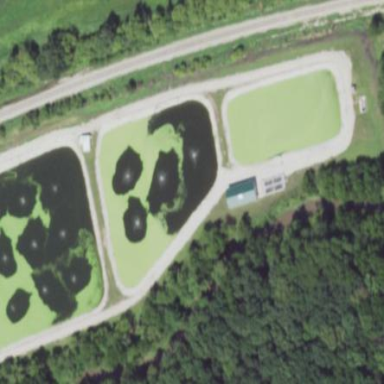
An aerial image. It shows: Wastewater plant.